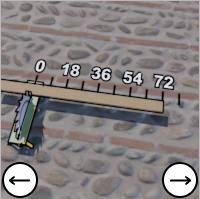
Task: length
Answer: 72
First scale value: 18.0